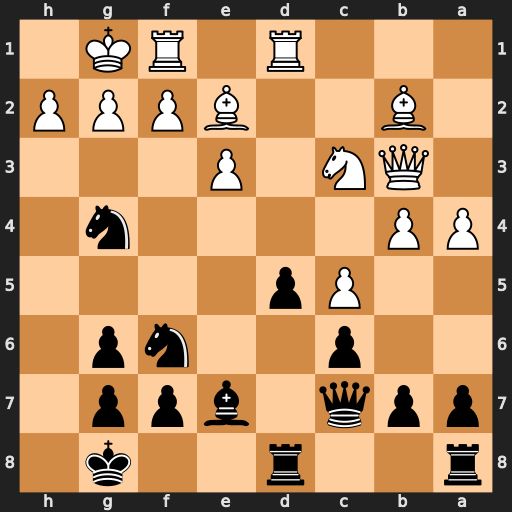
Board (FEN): r2r2k1/ppq1bpp1/2p2np1/2Pp4/PP4n1/1QN1P3/1B2BPPP/3R1RK1
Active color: b
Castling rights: -
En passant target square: -
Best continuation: Qxh2#